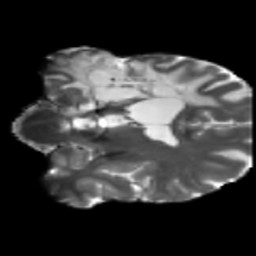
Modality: T2w
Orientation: coronal
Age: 41
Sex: male
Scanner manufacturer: siemens
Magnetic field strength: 3 T
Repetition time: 5.25 s
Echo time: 0.08 s